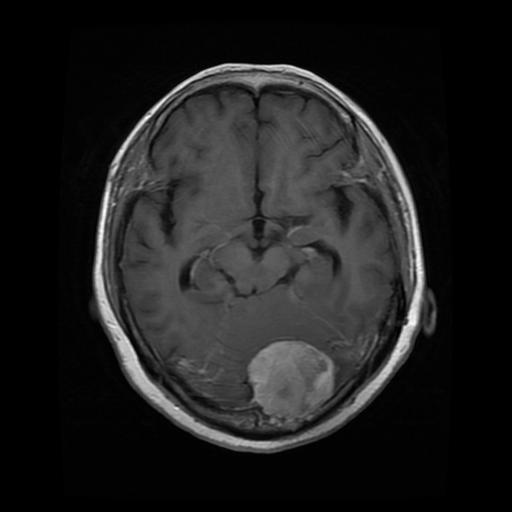
Label: meningioma